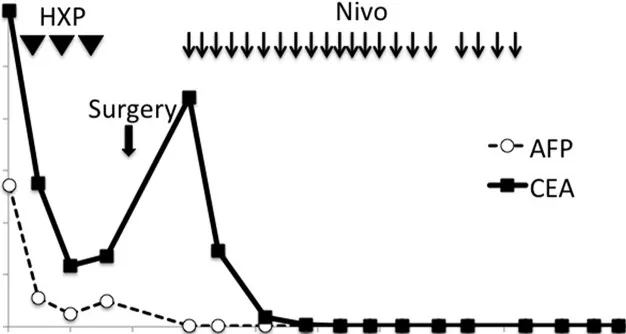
Changes in tumor markers during the course of the treatment. CEA and AFP sharply decreased after chemotherapy but re-elevated after three cycles. Surgery failed to reduce CEA, but nivolumab was effective. Tumor markers remained in their normal ranges after discontinuation of all treatment. HXP, Herceptine, Xeloda, and Cisplatin; Nivo, nivolumab; CT, computed tomography.
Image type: pathology (immunostaining)